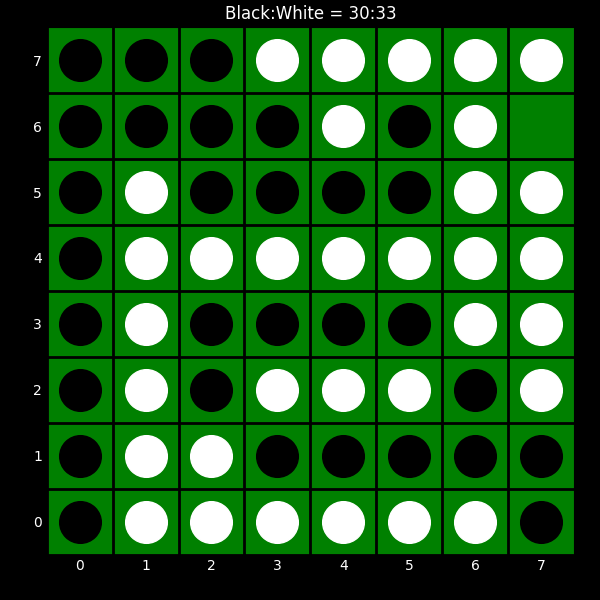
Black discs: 30
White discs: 33